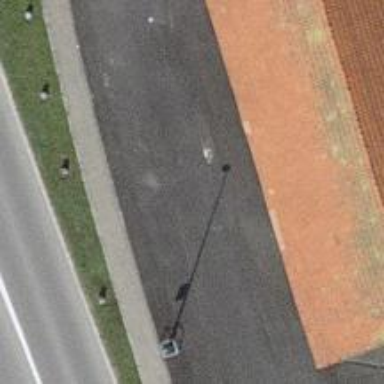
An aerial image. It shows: Asphalt parking aisle road.